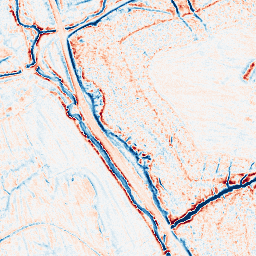
Category: edge_preserving
Decomposition family: anisotropic_diffusion
Decomposition parameters: iterations: 10
kappa: 100
gamma: 0.2
Upsampling method: cubic_catmull_rom
Upsampling parameters: scale: 8
Upsampling scale: 8